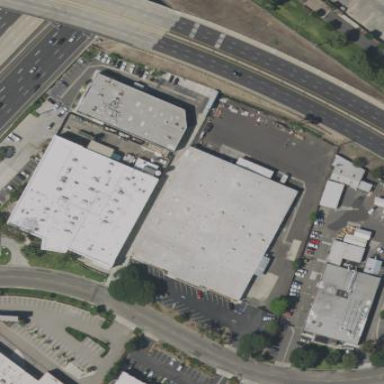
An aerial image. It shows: Commercial building.